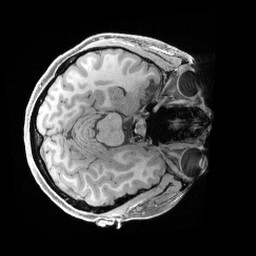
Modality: T1w
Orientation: axial
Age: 34
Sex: female
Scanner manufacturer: siemens
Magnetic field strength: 3 T
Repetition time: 2.4 s
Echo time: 0.00241 s